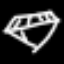
Label: diamond